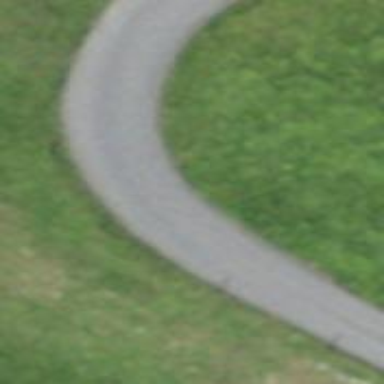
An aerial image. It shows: Unclassified road with paved surface.